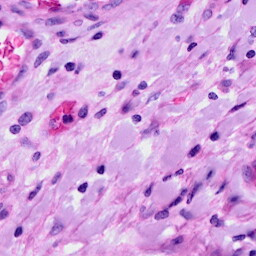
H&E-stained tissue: Ovarian